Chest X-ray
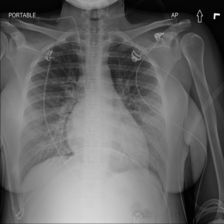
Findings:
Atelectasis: negative
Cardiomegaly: negative
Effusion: negative
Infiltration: negative
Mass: negative
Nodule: negative
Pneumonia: negative
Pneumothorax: negative
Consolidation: negative
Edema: negative
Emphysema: negative
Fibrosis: negative
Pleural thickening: negative
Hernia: negative